九年级 · 解析几何
已知抛物线 $y=x^{2}+4 x+n$ 与 $x$ 轴交于 $A, B$ 两点, 抛物线 $y=x^{2}-4 x+n$ 与 $x$ 轴交于 $C, D$ 两点, 其中 $n>0$, 若 $A D=4 B C$, 则 $n$ 的值为 $($ )

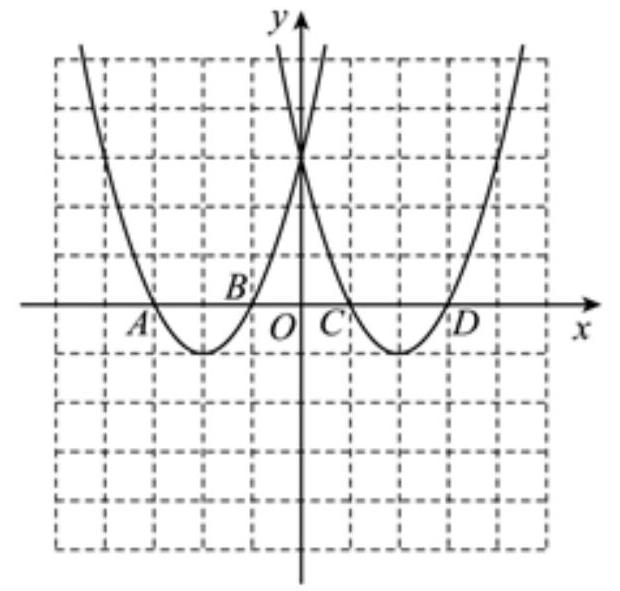
A. $\frac{4}{25}$
B. $\frac{16}{25}$
C. $\frac{36}{25}$
D. $\frac{64}{25}$

答案: D
解析: 解: 把 $y=0$ 代入 $y=x^{2}+4 x+n$ 得: $x^{2}+4 x+n=0$,

解得: $x_{1}=\frac{-4-\sqrt{16-4 n}}{2}=-2-\sqrt{4-n}, x_{2}=\frac{-4+\sqrt{16-4 n}}{2}=-2+\sqrt{4-n}$,

把 $y=0$ 代入 $y=x^{2}-4 x+n$ 得: $x^{2}-4 x+n=0$,

解得: $x_{3}=\frac{4-\sqrt{16-4 n}}{2}=2-\sqrt{4-n}, x_{4}=\frac{4+\sqrt{16-4 n}}{2}=2+\sqrt{4-n}$,

$\because A D=4 B C$,

$\therefore A D^{2}=16 B C^{2}$,
$\because$ 拋物线 $y=x^{2}+4 x+n$ 与抛物线 $y=x^{2}-4 x+n$ 中的二次项系数相同,

$\therefore A B=C D$,

又 $\because A D=4 B C$,

$\therefore$ 如下图所示, 点 $A$ 在点 $B$ 左侧, 点 $C$ 在点 $D$ 左侧,

$\therefore\left(x_{1}-x_{4}\right)^{2}=16\left(x_{2}-x_{3}\right)^{2}$, 即 $(-2-\sqrt{4-n}-2-\sqrt{4-n})^{2}=16(-2+\sqrt{4-n}-2+\sqrt{4-n})^{2}$,

$\therefore(-2-\sqrt{4-n})^{2}=16(-2+\sqrt{4-n})^{2}$,

令 $\sqrt{4-n}=m$, 则 $(-2-m)^{2}=16(-2+m)^{2}$,

解得: $m_{1}=\frac{10}{3}, m_{2}=\frac{6}{5}$,

当 $m_{1}=\frac{10}{3}$ 时, $\sqrt{4-n}=\frac{10}{3}$, 解得: $n=-\frac{64}{9}$,

$\because n>0$,

$\therefore n=-\frac{64}{9}$ 不符合题意舍去;

当 $m_{2}=\frac{6}{5}$ 时, $\sqrt{4-n}=\frac{6}{5}$, 解得: $n=\frac{64}{25}$,

$\because \frac{64}{25}>0$,

$\therefore n=\frac{64}{25}$ 符合题意;

综上分析可知, $n=\frac{64}{25}$,

故选: $D$.

先求出抛物线 $y=x^{2}+4 x+n$ 与 $x$ 轴的交点, 拋物线 $y=x^{2}-4 x+n$ 与 $x$ 轴的交点, 然后根据 $A D=$ $4 B C$, 得出 $A D^{2}=16 B C^{2}$, 列出关于 $n$ 的方程, 解方程即可.

本题主要考查了抛物线与 $x$ 轴的交点问题, 根据题意用 $n$ 表示出 $A D^{2}=16 B C^{2}$, 列出关于 $n$ 的方程是解

题的关键.